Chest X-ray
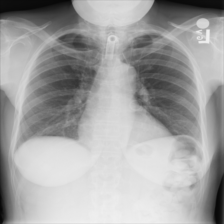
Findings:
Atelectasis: negative
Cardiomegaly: negative
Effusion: negative
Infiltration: negative
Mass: negative
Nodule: negative
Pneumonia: negative
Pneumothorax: negative
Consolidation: negative
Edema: negative
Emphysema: negative
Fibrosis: negative
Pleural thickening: negative
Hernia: negative